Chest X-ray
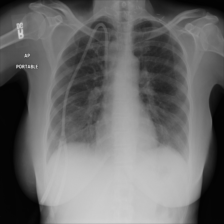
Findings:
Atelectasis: negative
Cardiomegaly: negative
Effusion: positive
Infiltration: negative
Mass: negative
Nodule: negative
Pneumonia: negative
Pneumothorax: negative
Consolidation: negative
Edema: negative
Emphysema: negative
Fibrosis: negative
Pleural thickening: negative
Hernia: negative